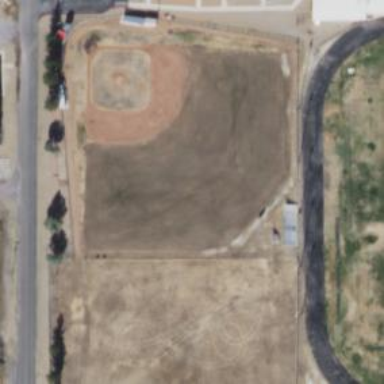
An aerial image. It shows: Baseball pitch for leisure and sports activities.